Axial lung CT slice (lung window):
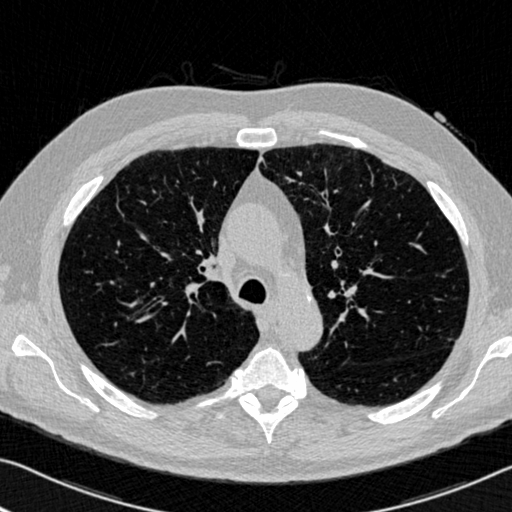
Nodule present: yes
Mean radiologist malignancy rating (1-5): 3